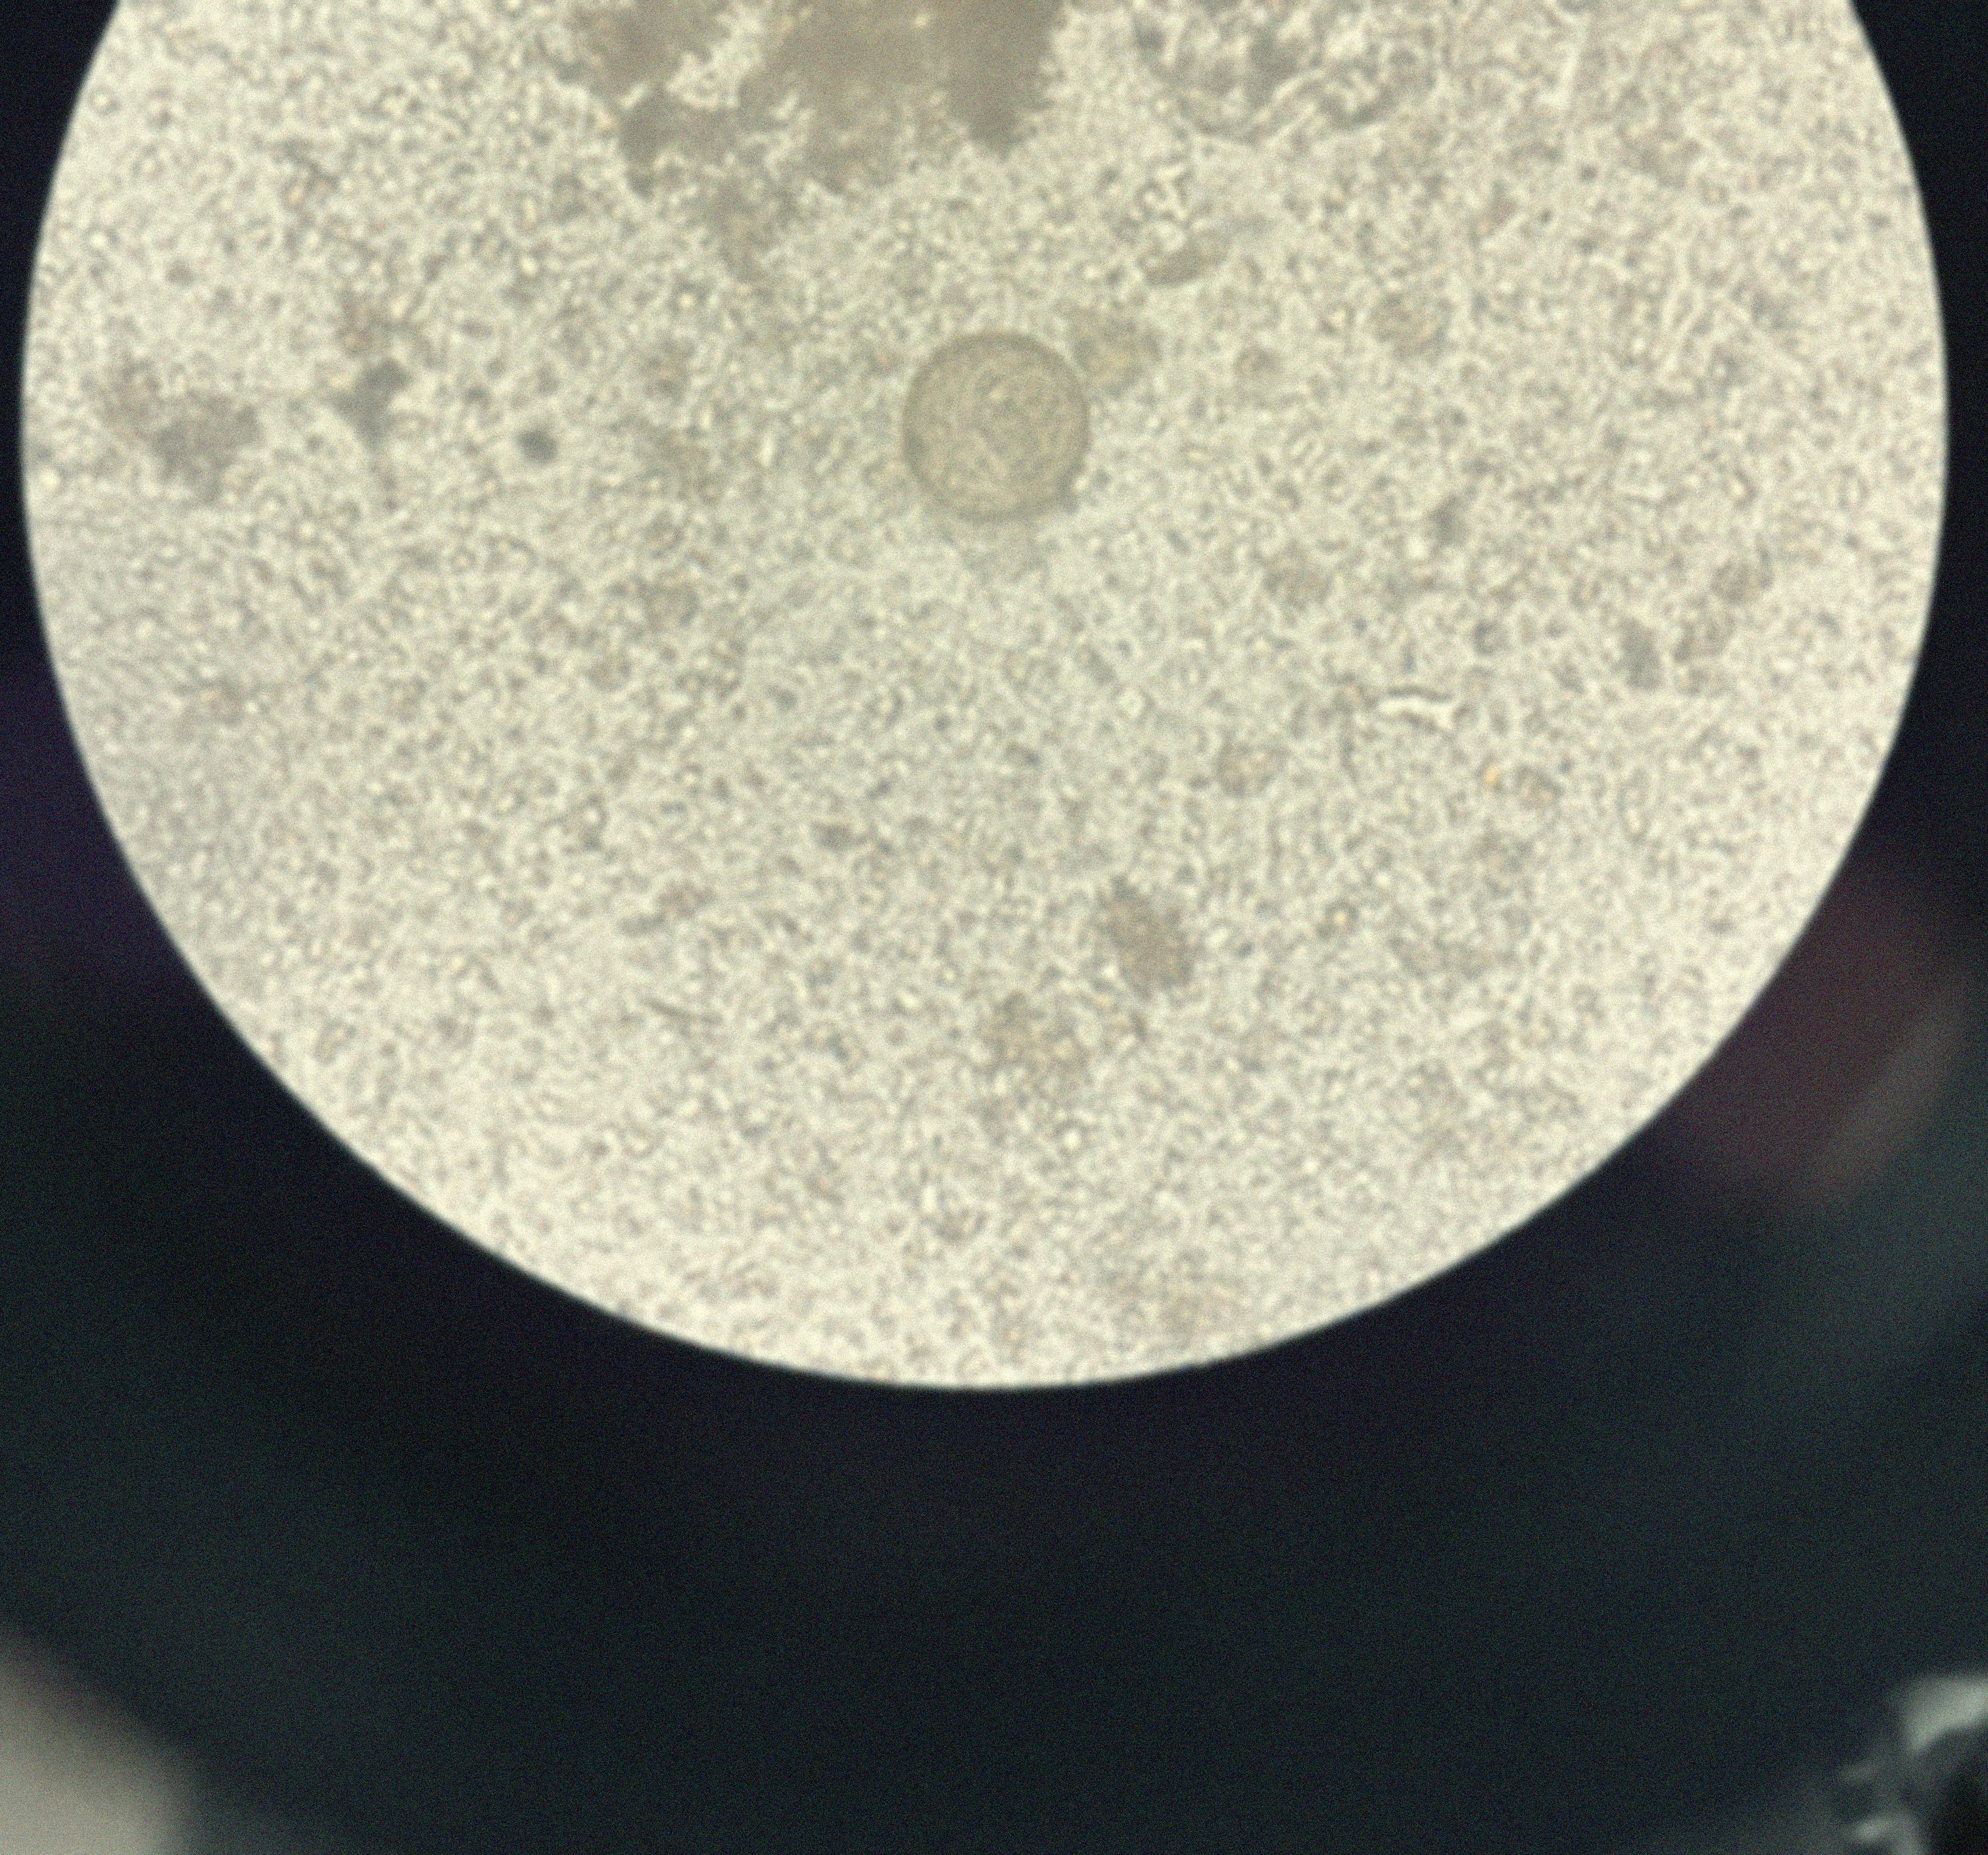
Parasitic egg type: Hymenolepis diminuta